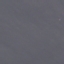
Label: SeaLake